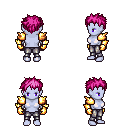
a pixel art fantasy rpg character, female body template, dark elf, purple skin, gold arm armor, metal pants, pink bedhead hairstyle, gold gloves, four views (front, back, left, right), 2x2 character sprite sheet, small pixel art, hard edges, no anti-aliasing